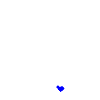
Particle: proton